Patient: sex M, age 51
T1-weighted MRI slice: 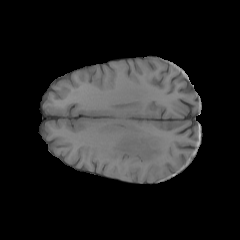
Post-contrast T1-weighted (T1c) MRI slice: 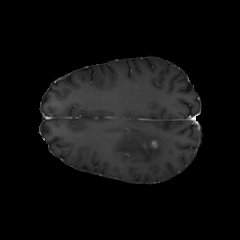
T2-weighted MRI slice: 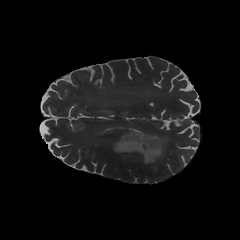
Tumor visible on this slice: yes
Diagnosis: Glioblastoma, IDH-wildtype
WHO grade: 4